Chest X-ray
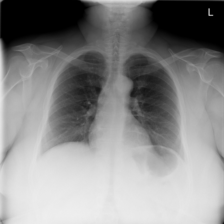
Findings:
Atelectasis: negative
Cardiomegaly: negative
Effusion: negative
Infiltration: negative
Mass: negative
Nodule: negative
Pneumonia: negative
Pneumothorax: negative
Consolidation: negative
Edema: negative
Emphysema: negative
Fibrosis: negative
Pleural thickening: negative
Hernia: negative